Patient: sex M, age 23
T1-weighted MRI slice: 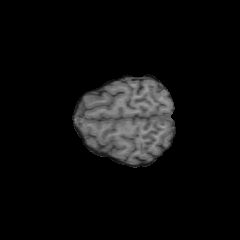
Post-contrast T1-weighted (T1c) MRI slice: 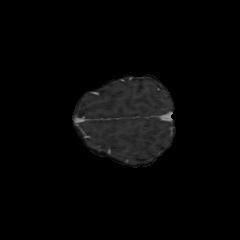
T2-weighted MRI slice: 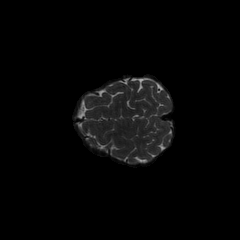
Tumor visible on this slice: no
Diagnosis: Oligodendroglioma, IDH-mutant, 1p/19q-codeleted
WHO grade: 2